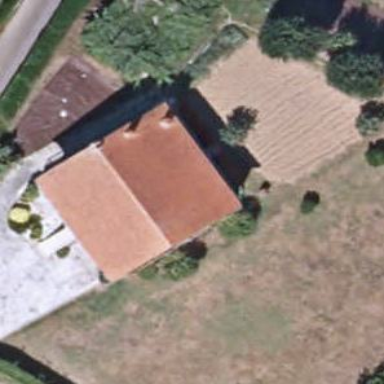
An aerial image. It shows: Simple house.